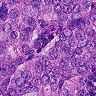
Metastatic tissue present: yes